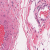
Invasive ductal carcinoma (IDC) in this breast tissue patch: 0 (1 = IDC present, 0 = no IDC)